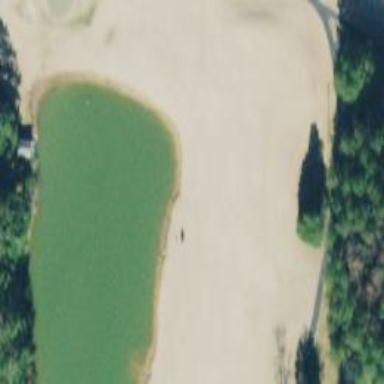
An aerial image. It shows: View of golf hole.